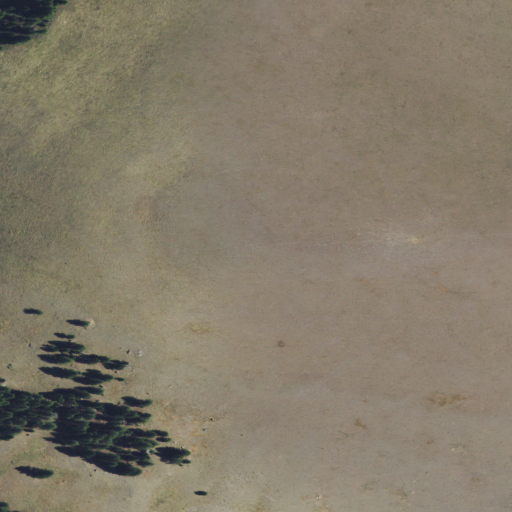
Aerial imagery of plain(s) in Montana named Quaintance Park containing shrub, grassland, and evergreen forest